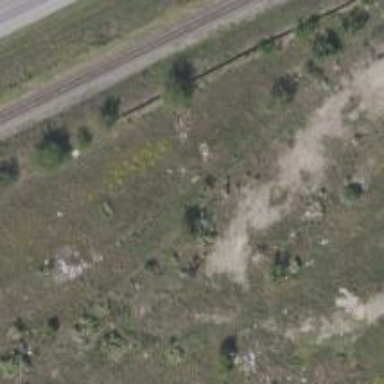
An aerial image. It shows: Disused railway.